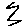
Label: zigzag